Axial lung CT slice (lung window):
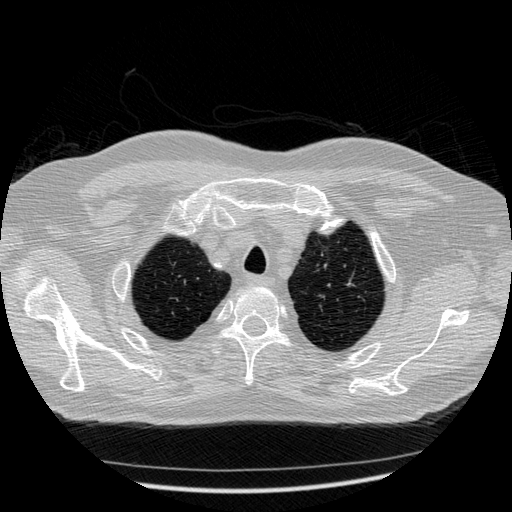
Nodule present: no